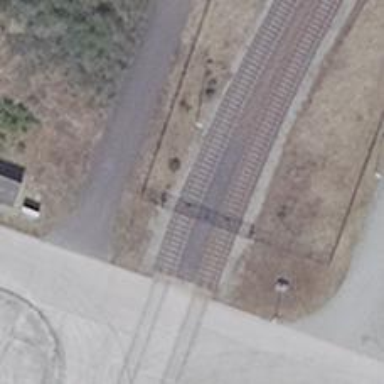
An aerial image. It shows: Railway yard used for servicing trains.